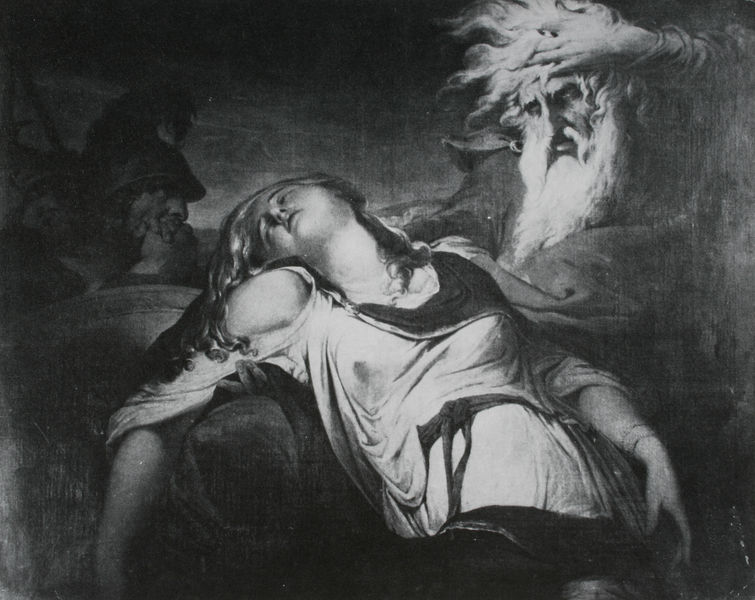
Titel: King Lear weeping over the Body of Cordelia
Künstler: James Barry
Institution: unbekannt
Schlagwörter: dunkel, gemälde, gott, hand, haut, himmel, kopf, mann, nackt, schatten, schlaf, weiß, mädchen, brust, busen, finger, frau, grau, hell, hintergrund, hut, kleid, licht, mund, männer, nacht, nase, schwarz, skizze, zeichnung, blick, dame, gürtel, alt, bart, arm, arme, entsetzen, federn, gesicht, inkarnat, leiche, tod, tot, trauer, vollbart, zerrissen, hände, portrait, porträt, öl, wind, gewand, haare, decke, lippen, locken, ohren, schulter, mähne, brüste, leidenschaft, sofa, lasziv, liegen, schlafen, schlafende, düster, wüst, beleuchtung, sturm, polster, liegend, foto, alter, greis, traum, radierung, schwarzweiß, schwert, soldat, tote, schrecken, wei0, helm, himme, kehle, albtraum, götter, teufel, zeus, versuchung, zentral, gebückt, mittelpunkt, müdigkeit, zorn, lager, schwaz, schalfen, rme, soldate, füssli, weuß, unhold, or